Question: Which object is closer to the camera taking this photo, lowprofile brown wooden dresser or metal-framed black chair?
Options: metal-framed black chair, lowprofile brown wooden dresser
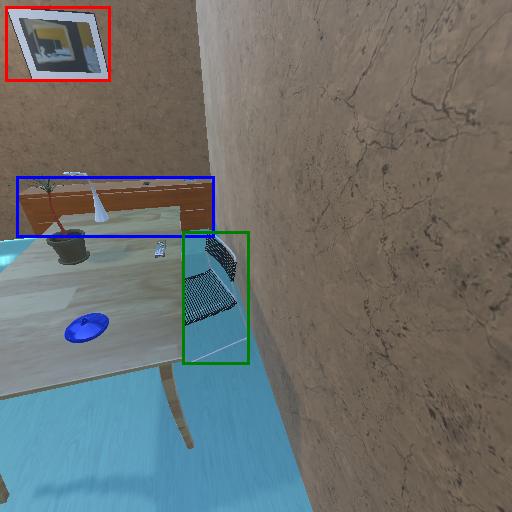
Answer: metal-framed black chair